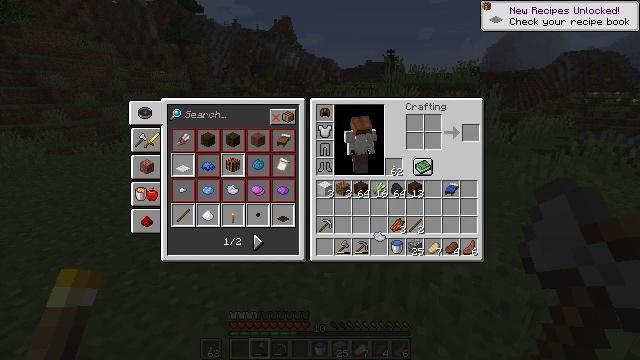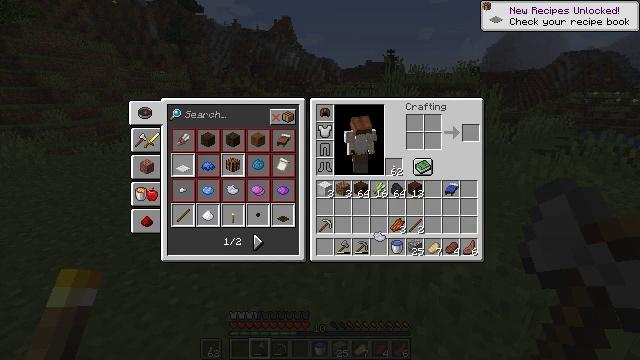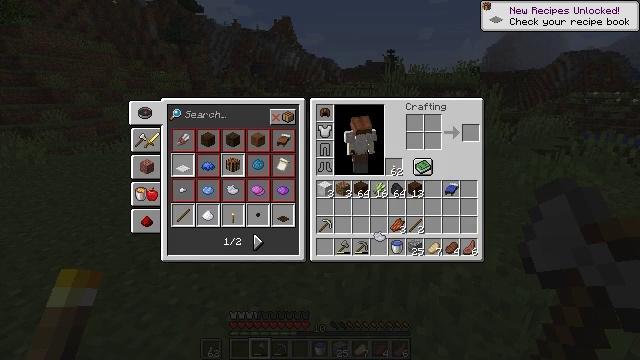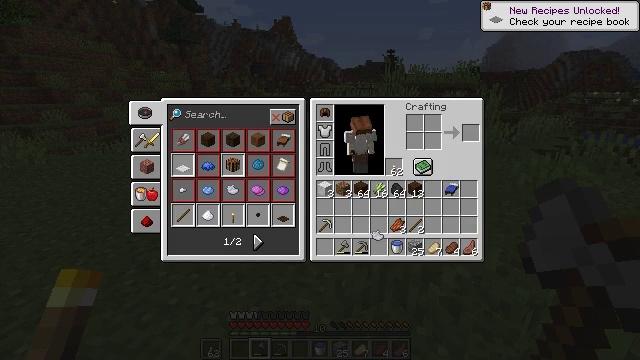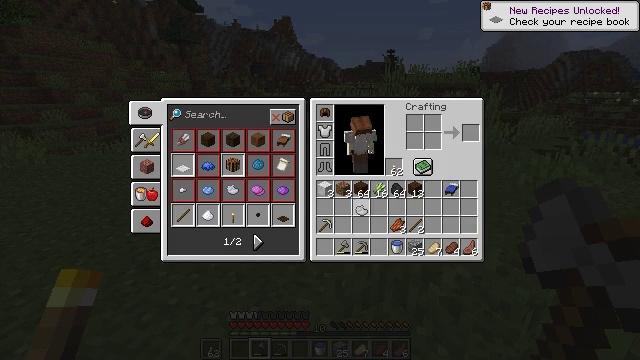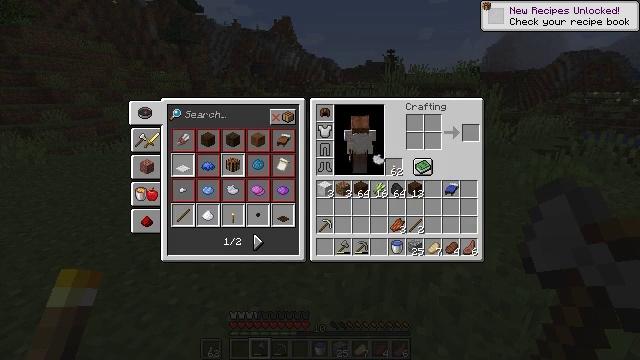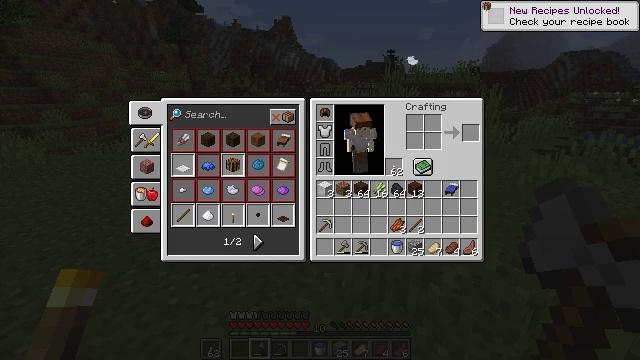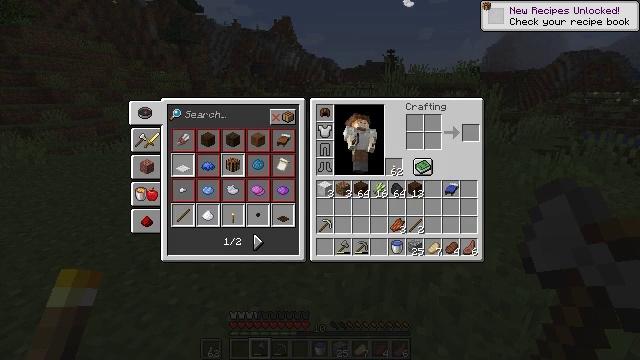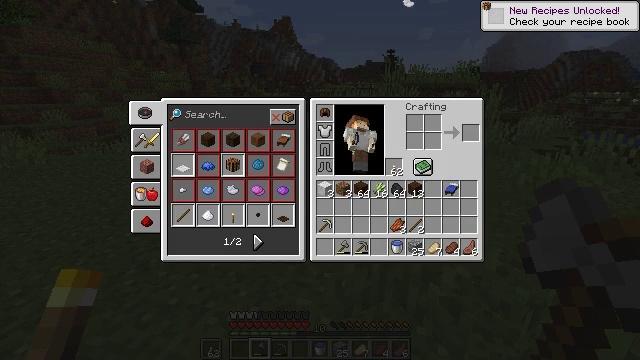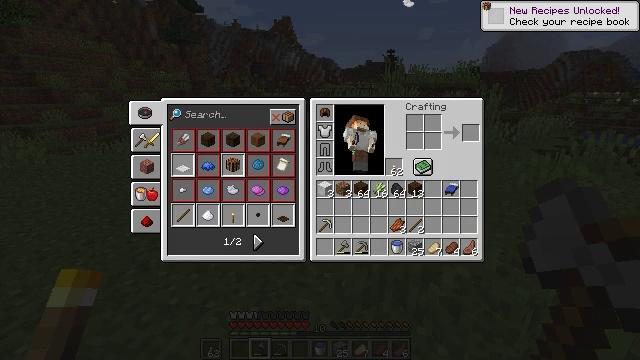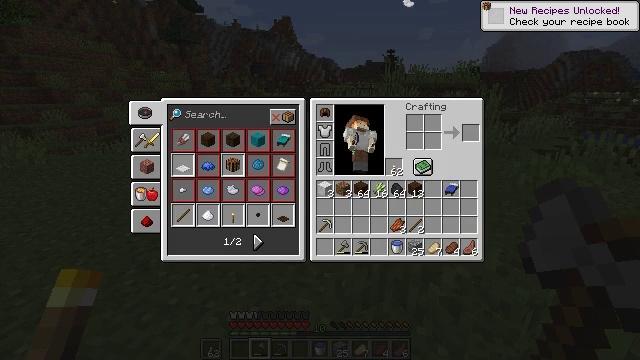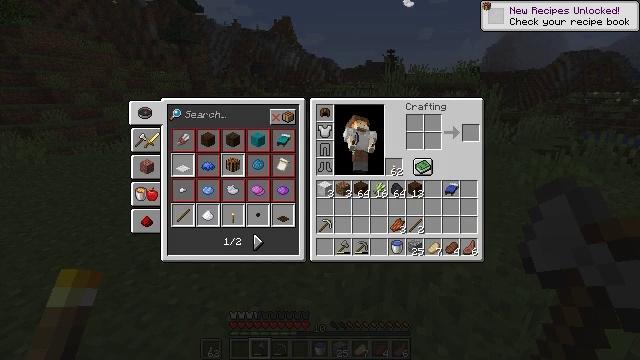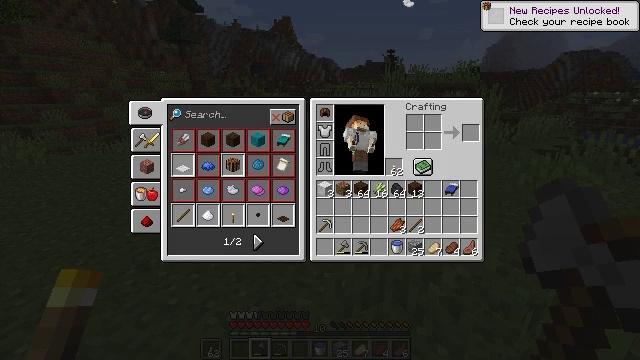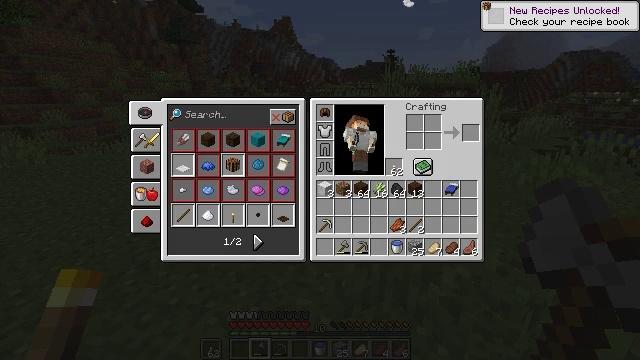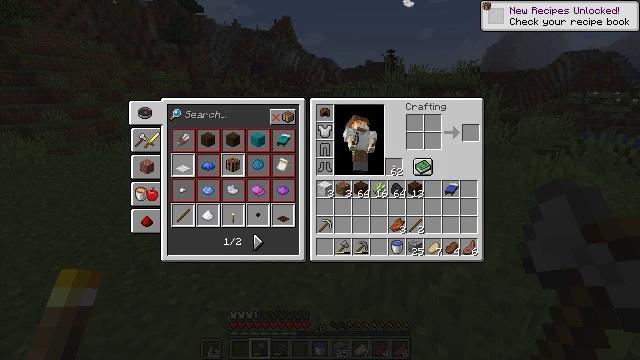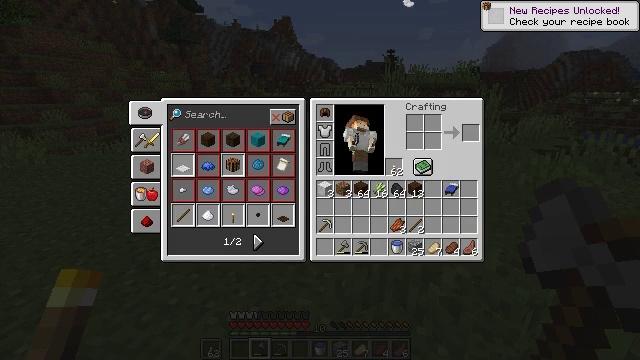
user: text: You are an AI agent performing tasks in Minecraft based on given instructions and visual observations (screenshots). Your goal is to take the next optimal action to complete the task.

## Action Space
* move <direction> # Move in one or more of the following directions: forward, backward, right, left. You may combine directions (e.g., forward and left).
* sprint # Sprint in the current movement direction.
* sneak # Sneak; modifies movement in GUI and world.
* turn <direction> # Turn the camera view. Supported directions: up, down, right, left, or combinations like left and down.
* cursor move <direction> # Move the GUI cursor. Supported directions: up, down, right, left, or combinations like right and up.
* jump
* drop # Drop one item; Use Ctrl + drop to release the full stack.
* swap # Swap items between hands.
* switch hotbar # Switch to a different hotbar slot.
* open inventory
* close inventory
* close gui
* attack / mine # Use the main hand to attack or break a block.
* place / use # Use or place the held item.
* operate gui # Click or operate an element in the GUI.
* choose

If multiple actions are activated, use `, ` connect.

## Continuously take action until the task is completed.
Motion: motion action
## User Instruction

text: Drop a light gray dye.
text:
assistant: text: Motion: no_op
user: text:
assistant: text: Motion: no_op
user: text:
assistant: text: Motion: no_op
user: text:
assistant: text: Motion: cursor move left and up
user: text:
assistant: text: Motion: cursor move right and up
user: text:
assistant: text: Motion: cursor move right and up
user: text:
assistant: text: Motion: cursor move up
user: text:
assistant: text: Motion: no_op
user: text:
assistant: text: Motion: no_op
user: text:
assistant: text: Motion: no_op
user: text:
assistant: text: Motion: no_op
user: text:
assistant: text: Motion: no_op
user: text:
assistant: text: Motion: no_op
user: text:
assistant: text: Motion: no_op
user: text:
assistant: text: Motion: no_op
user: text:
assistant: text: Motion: no_op
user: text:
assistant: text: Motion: no_op
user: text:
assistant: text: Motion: no_op
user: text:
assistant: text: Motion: no_op
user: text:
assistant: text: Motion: no_op
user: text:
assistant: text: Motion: operate gui
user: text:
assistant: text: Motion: operate gui
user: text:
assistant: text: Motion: no_op
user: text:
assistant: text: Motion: no_op
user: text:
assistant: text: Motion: no_op
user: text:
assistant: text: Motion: no_op
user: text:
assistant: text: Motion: no_op
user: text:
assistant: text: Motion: no_op